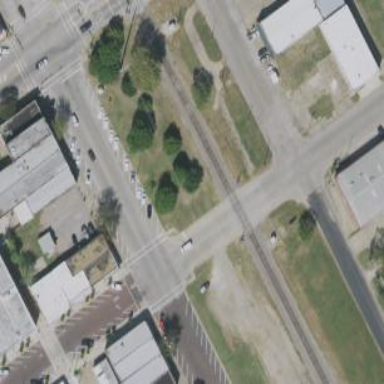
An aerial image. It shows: Level crossing with lights at railway intersection.